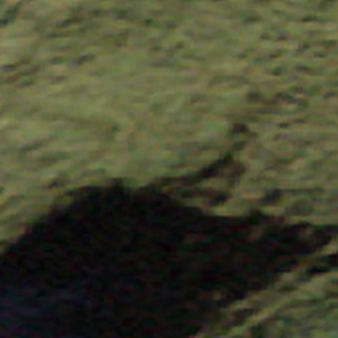
Label: other